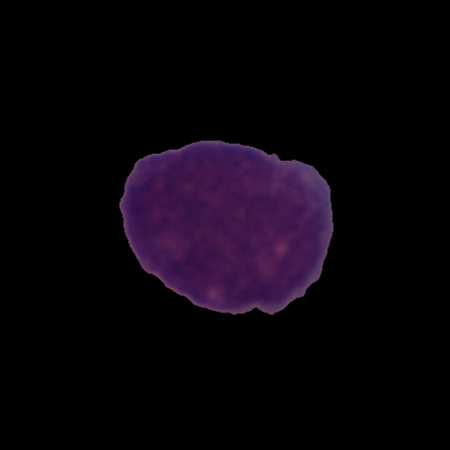
Label: cancer